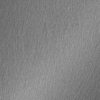
Label: not_dusty